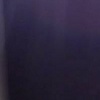
Label: space